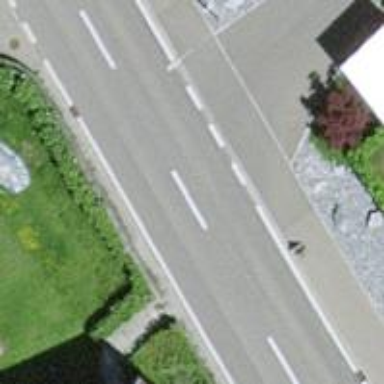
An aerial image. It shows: Paved tertiary road.